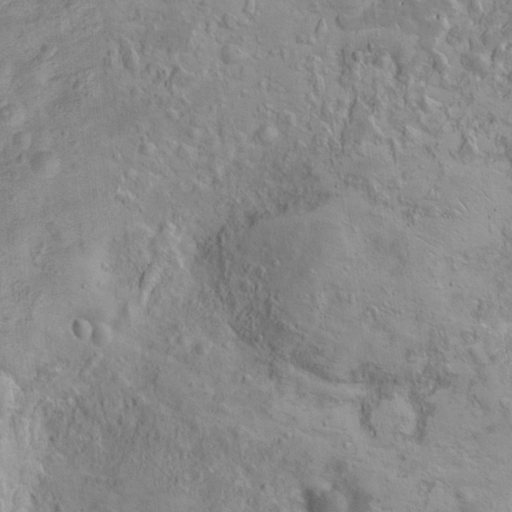
Classes present: Background, Cone